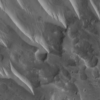
Label: not_dusty